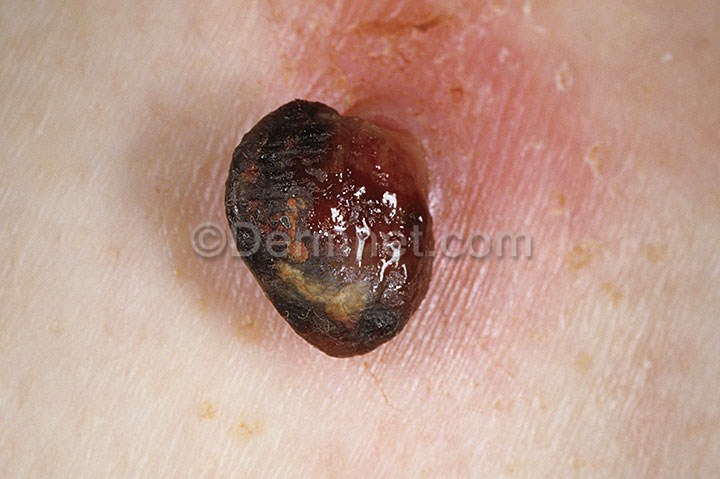
Disease: Vascular Tumors